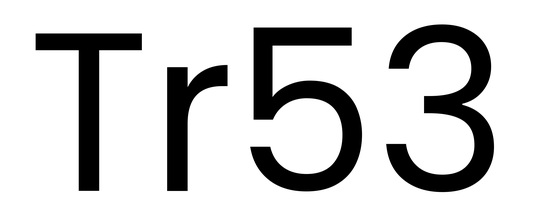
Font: Poppins-Regular